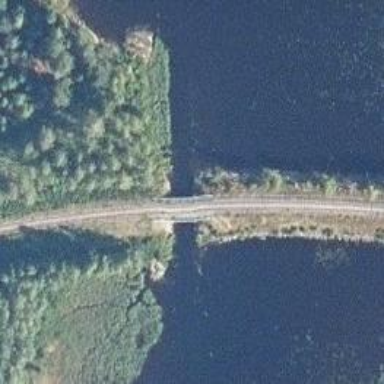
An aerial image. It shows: Disused railway bridge with continuous rails.